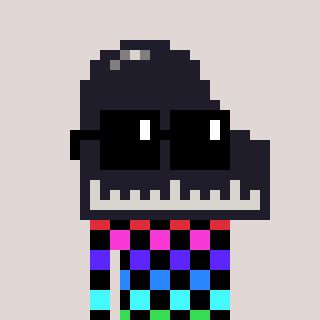
a pixel art character with square black sunglasses, a piano-shaped head and a bluegrey-colored body on a warm background